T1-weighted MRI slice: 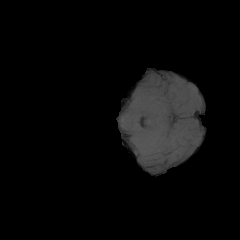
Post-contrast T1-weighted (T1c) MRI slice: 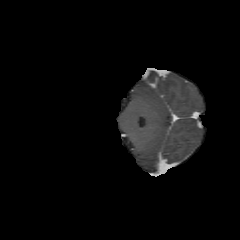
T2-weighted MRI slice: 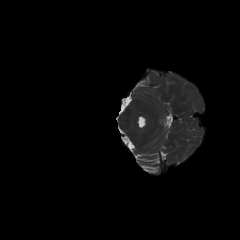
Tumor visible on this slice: no